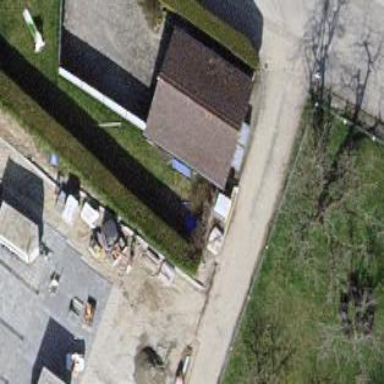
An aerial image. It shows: Garage building.